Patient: sex M, age 76
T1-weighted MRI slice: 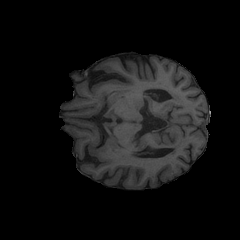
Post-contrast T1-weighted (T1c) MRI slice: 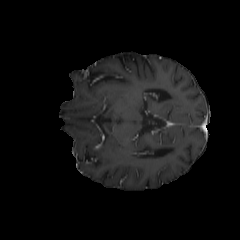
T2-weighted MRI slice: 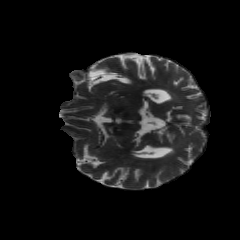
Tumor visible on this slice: no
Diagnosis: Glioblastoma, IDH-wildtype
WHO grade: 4